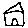
Label: house